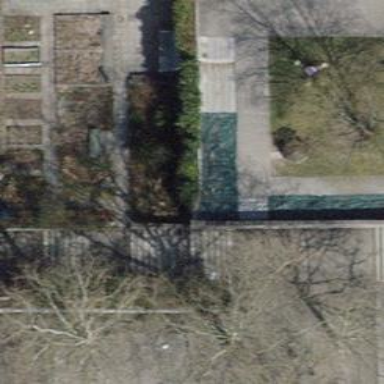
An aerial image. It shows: Concrete steps.